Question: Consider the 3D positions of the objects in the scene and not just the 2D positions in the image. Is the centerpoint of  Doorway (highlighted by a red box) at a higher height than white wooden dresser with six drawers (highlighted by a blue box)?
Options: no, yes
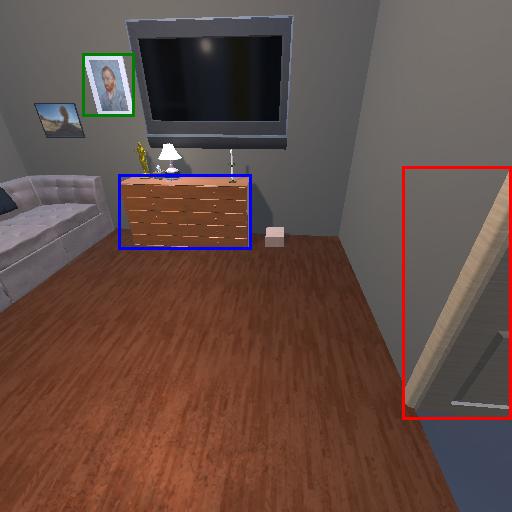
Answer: no